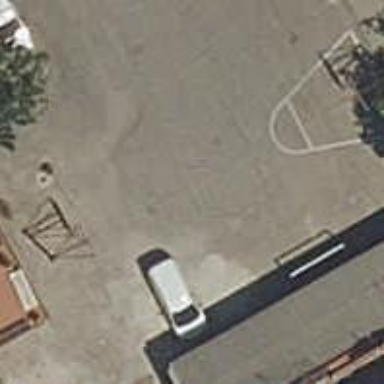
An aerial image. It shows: Concrete basketball court located on leisure land pitch.